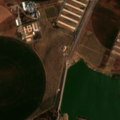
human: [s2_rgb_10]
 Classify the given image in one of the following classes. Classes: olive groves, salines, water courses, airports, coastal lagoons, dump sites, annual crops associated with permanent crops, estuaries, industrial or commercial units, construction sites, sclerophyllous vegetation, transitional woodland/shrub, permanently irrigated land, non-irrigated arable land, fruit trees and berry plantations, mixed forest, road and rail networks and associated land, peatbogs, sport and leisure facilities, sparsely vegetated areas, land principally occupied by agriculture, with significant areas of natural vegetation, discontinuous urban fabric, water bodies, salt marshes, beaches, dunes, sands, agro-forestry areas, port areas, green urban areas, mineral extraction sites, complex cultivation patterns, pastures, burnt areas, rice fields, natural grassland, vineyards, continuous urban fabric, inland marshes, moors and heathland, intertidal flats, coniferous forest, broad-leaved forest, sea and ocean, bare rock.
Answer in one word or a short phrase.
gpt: industrial or commercial units, non-irrigated arable land, permanently irrigated land, olive groves, water bodies